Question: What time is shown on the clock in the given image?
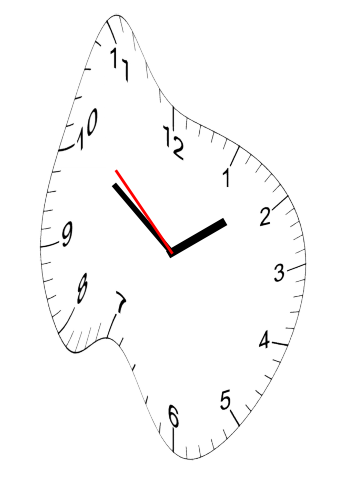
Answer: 01:50:52